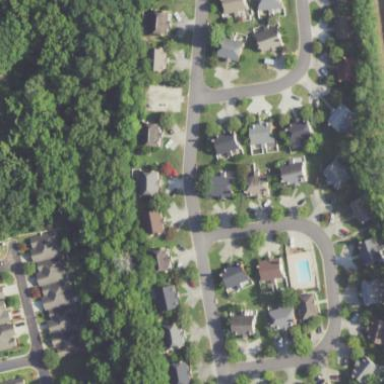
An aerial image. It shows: Residential area within neighborhood.